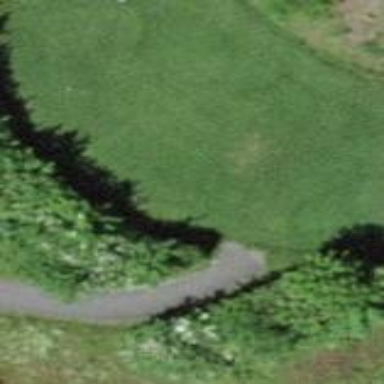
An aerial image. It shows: Golf tee.